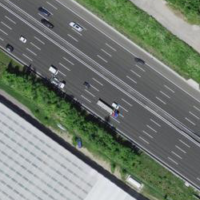
EUNIS habitat code: 57
Species observed at this site:
Milvus milvus